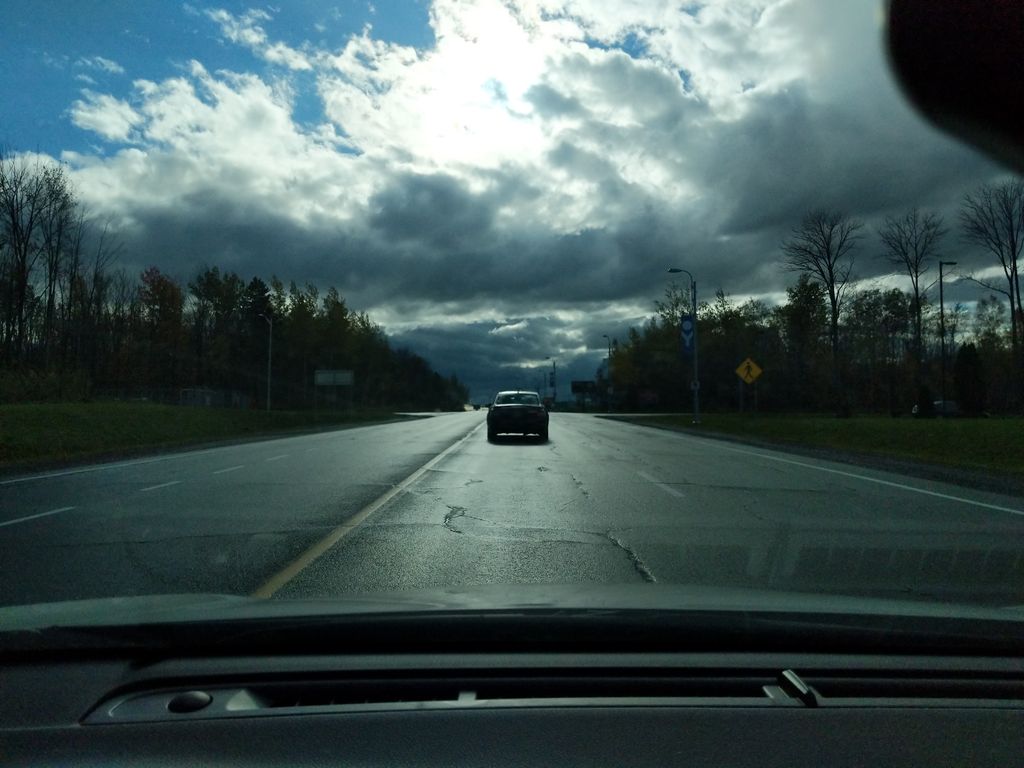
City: quebec_city